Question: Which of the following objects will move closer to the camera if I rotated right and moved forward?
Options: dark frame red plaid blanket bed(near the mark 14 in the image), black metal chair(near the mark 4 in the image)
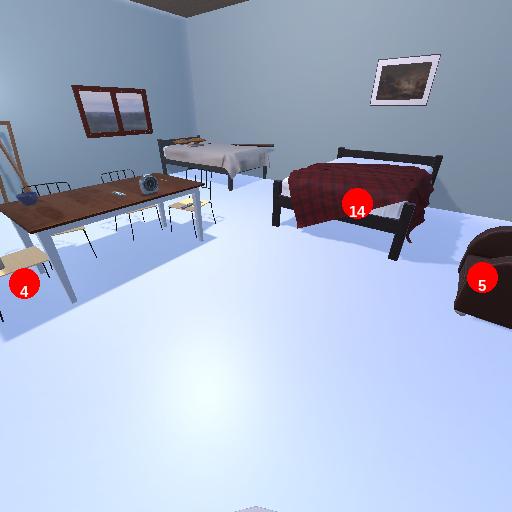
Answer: dark frame red plaid blanket bed(near the mark 14 in the image)